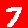
Digit: 7